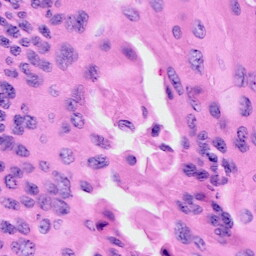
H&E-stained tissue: Cervix